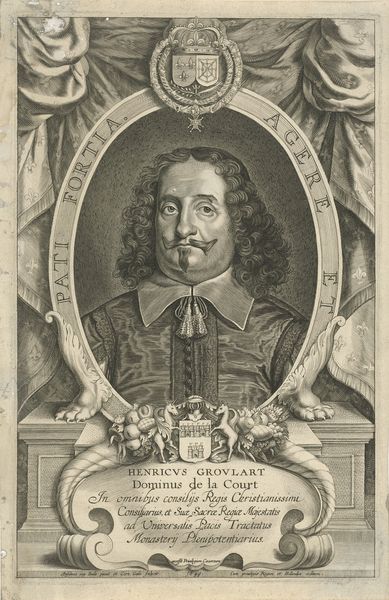
Titel: Portret van Henri Groulart
Künstler: Cornelis (II) Galle
Standort: Amsterdam
Institution: Rijksmuseum
Schlagwörter: mann, zeichnung, bart, kragen, rahmen, portrait, porträt, vorhang, adel, locken, oval, schrift, grafik, vorhänge, inschrift, knöpfe, druck, druckgraphik, schwarz weiß, stich, text, buchstaben, voluten, muschel, kupferstich, tatzen, latein, heinrich